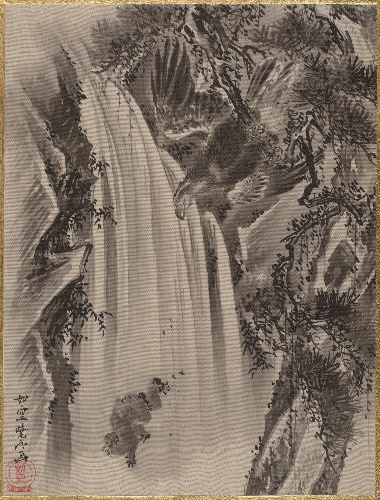
Artist: Kawanabe Kyōsai 河鍋暁斎
Artist bio: Japanese, 1831–1889
Date: ca. 1887
Object type: Album leaf
Classification: Paintings
Medium: Album leaf; ink and color on silk
Culture: Japan
Period: Meiji period (1868–1912)
Dimensions: 14 1/4 x 10 3/4 in. (36.2 x 27.3 cm)
Department: Asian Art
Credit line: Charles Stewart Smith Collection, Gift of Mrs. Charles Stewart Smith, Charles Stewart Smith Jr., and Howard Caswell Smith, in memory of Charles Stewart Smith, 1914
Accession year: 1914
Repository: Metropolitan Museum of Art, New York, NY
Tags: Eagles|Monkeys|Waterfalls